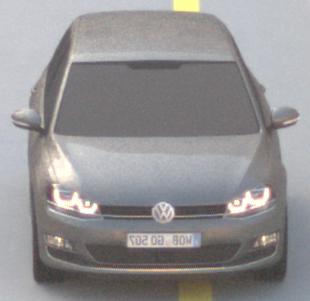
Make: VW
Model: Golf 1.2 TSI BMT
Detailed model: Golf (VII)
Model produced from: 2012/11
Model produced until: 2014/05
Doors: 3
Color: gray
Road condition: dry road
Daytime: sunrise or sunset
Contrast: low contrast